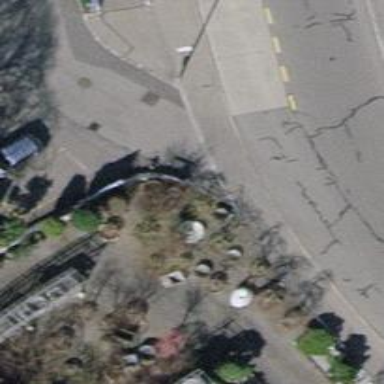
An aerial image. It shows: Retaining wall.